Question: I am facing problem in showing the preview of first letter in Android listview, when i do fast scroll i get the preview of text but it will be pointing to the wrong location in list.
For eg, please have a look at the below image, in this now we are in M section, still L letter is appearing.

Here is the Listadapter code, which implements the above Technic, any mistake in the code?
'''
class MyListAdaptor extends ArrayAdapter<String> implements
SectionIndexer
{
HashMap<String, Integer> alphaIndexer;
String[] sections;
public MyListAdaptor(Context context, LinkedList<String> items) {
super(context, R.layout.list_item, items);
alphaIndexer = new HashMap<String, Integer>();
int size = items.size();
for (int x = 0; x < size; x++) {
String s = items.get(x);
// get the first letter of the store
String ch = s.substring(0, 1);
// convert to uppercase otherwise lowercase a -z will be sorted
// after upper A-Z
ch = ch.toUpperCase();
// HashMap will prevent duplicates
alphaIndexer.put(ch, x);
}
Set<String> sectionLetters = alphaIndexer.keySet();
// create a list from the set to sort
ArrayList<String> sectionList = new ArrayList<String>(
sectionLetters);
Collections.sort(sectionList);
sections = new String[sectionList.size()];
sectionList.toArray(sections);
}
public int getPositionForSection(int section) {
return alphaIndexer.get(sections[section]);
}
public int getSectionForPosition(int position) {
return 0;
}
public Object[] getSections() {
return sections;
}
}
'''
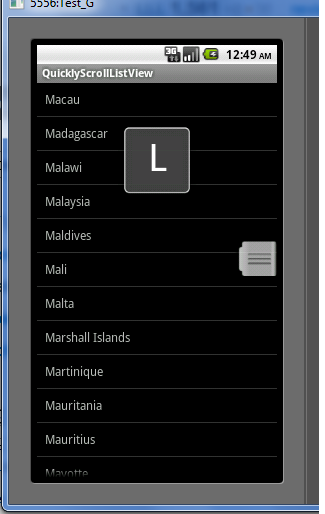
Answer: By using 'alphaIndexer.put(ch, x);' to prevent duplicates, you are keeping the last position for an element starting with 'ch' instead of the first one. That is because each call to 'put' other than the first with a given key will update the old value. Try with this code and you will be one step closer:
'''
if( !alphaIndexer.containsKey(ch) )
alphaIndexer.put(ch, x);
'''